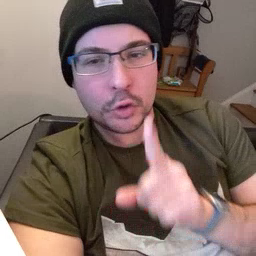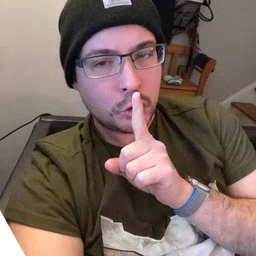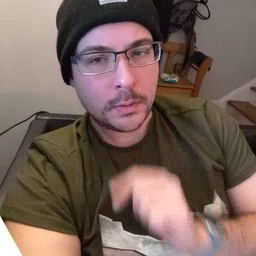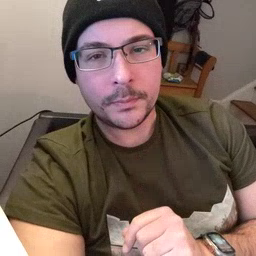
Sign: shhh